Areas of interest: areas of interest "Suzhou Broadcasting and Television Station"
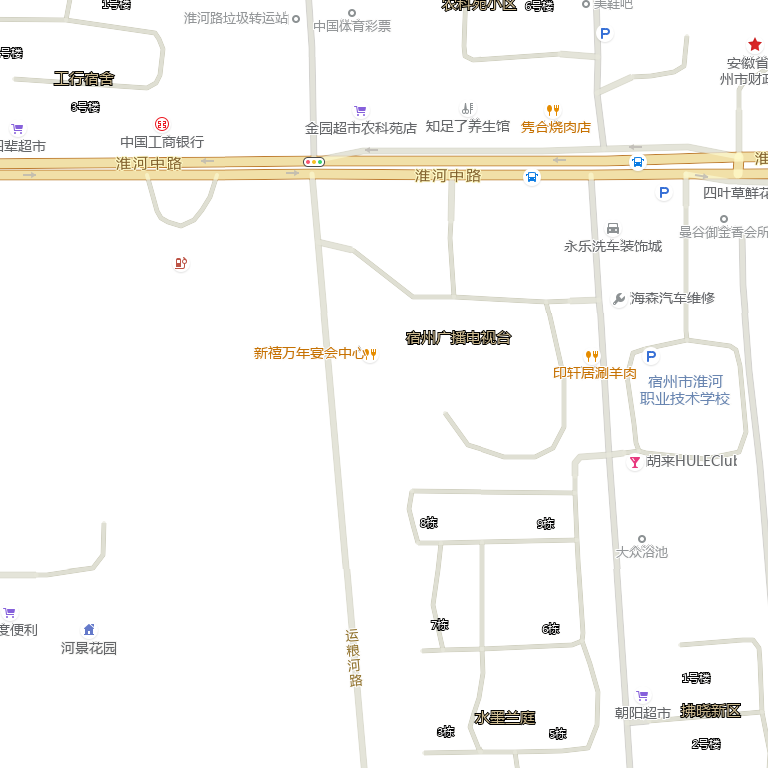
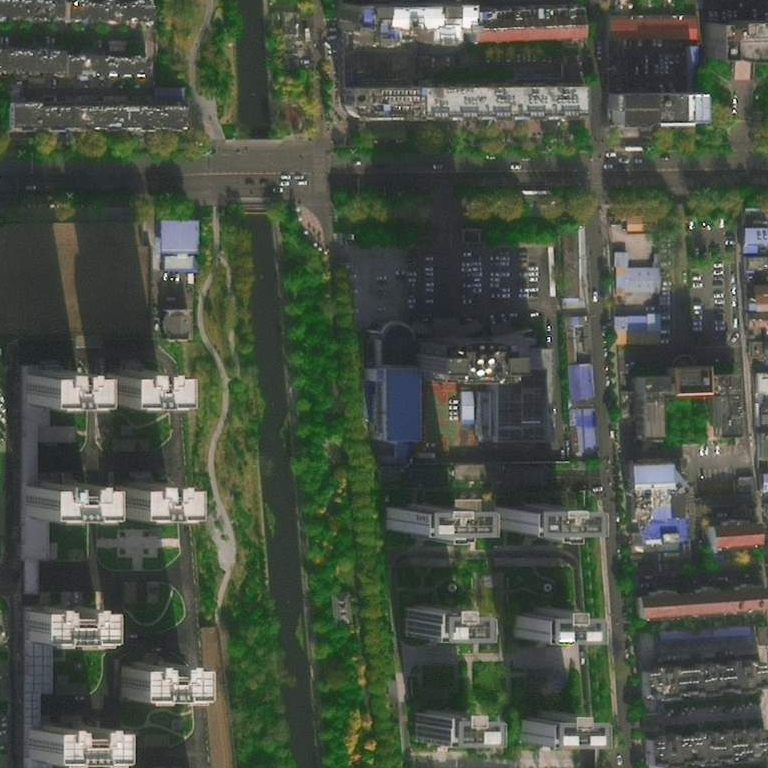